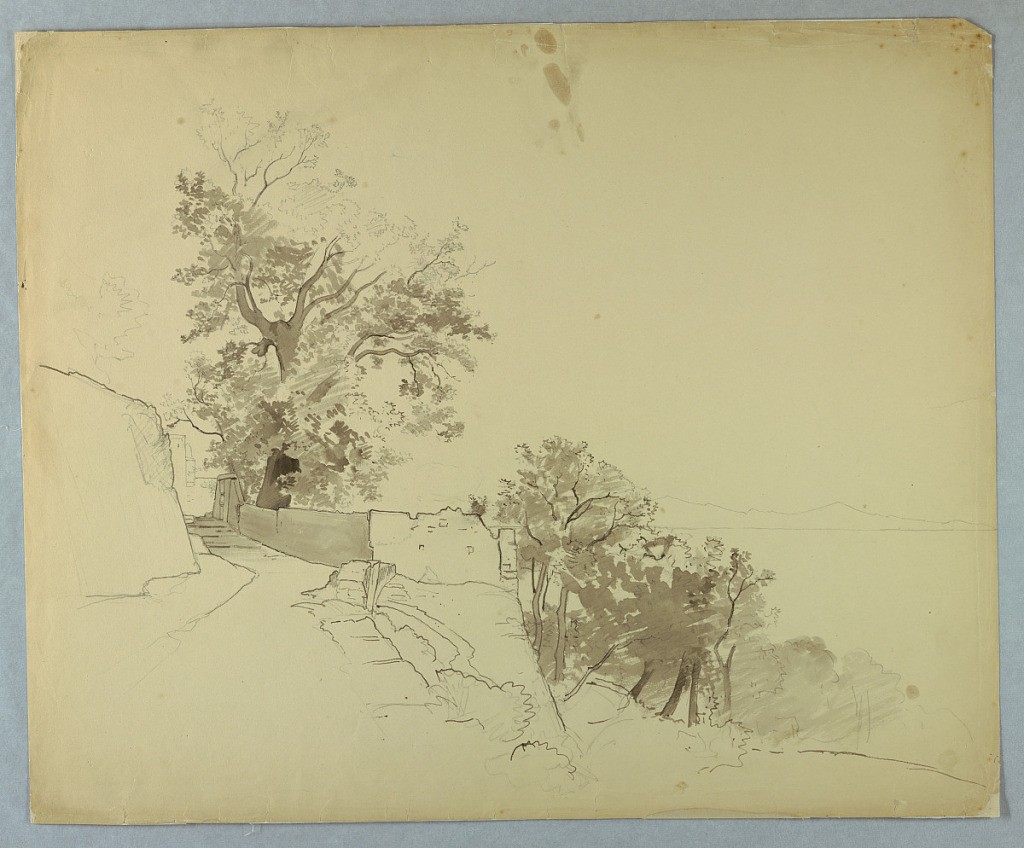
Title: Study of landscape
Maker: William Stanley Haseltine, American, 1835–1900
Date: ca. 1855
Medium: Brush and wash, graphite on paper
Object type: Drawing
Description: Sketch of a walkway on a hillside with water in the distance.